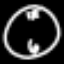
Label: clock